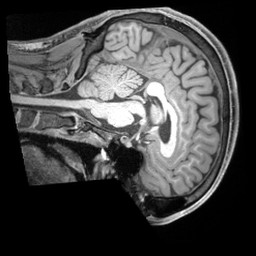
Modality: T1w
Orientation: sagittal
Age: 26
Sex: male
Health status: ill
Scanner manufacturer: siemens
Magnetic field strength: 3 T
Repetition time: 2.2 s
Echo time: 0.00218 s